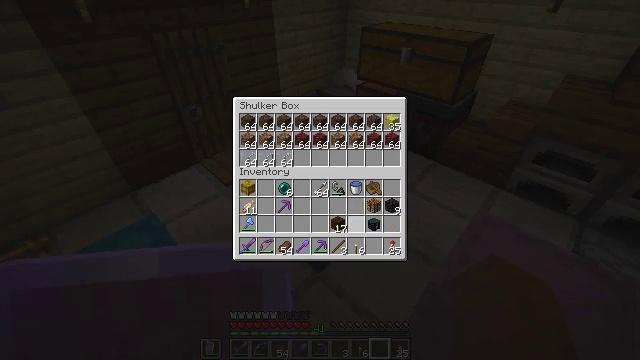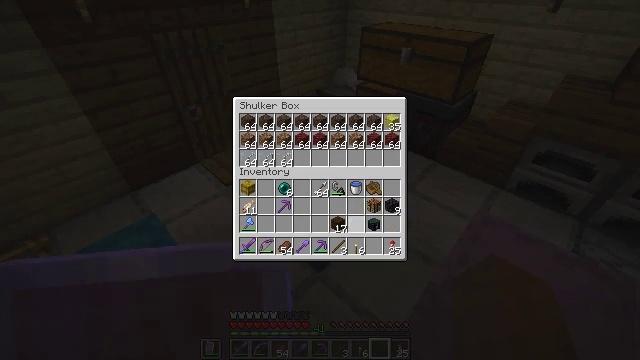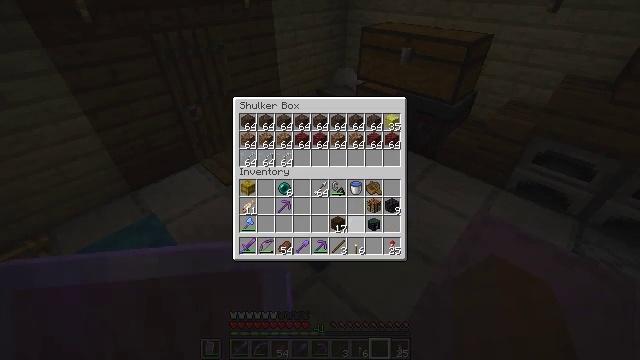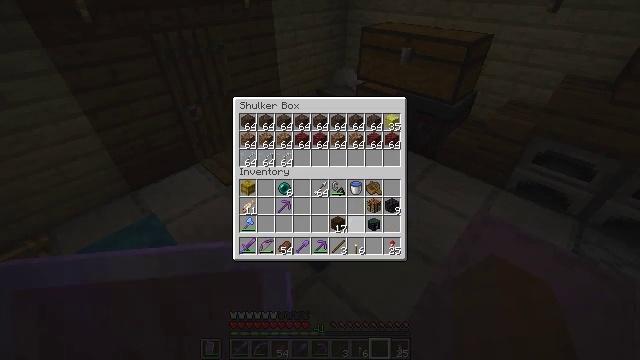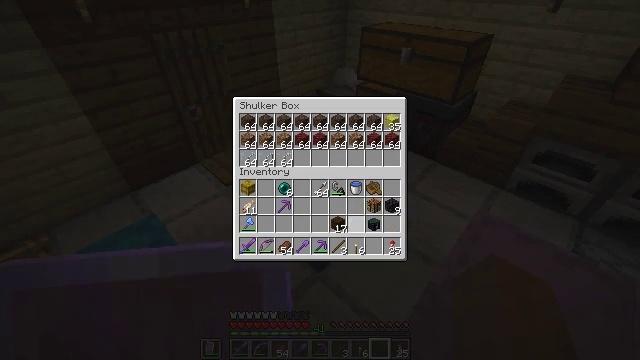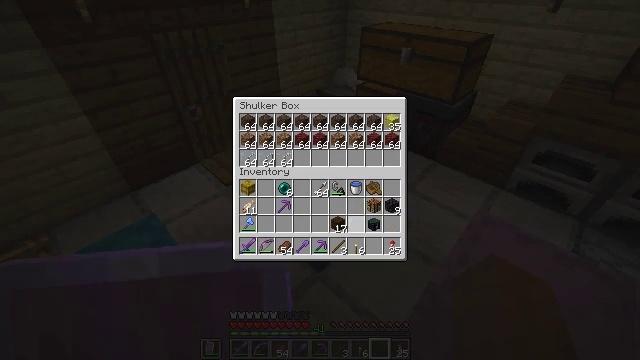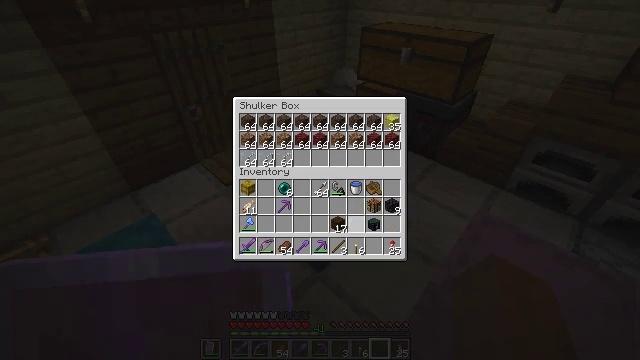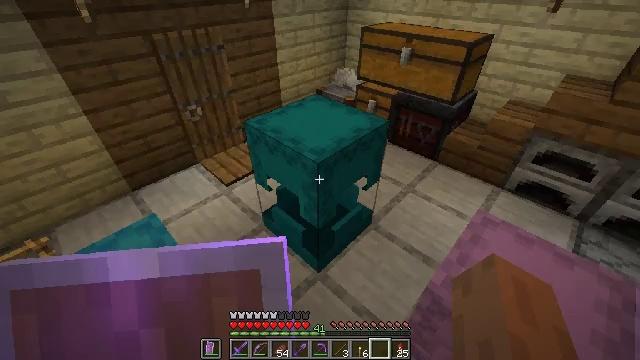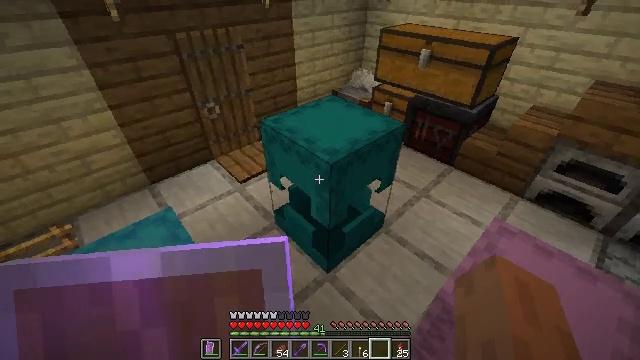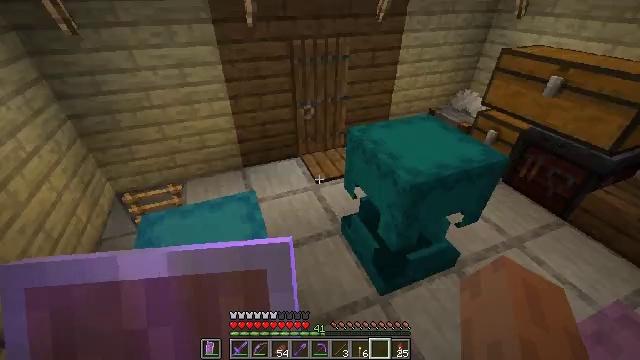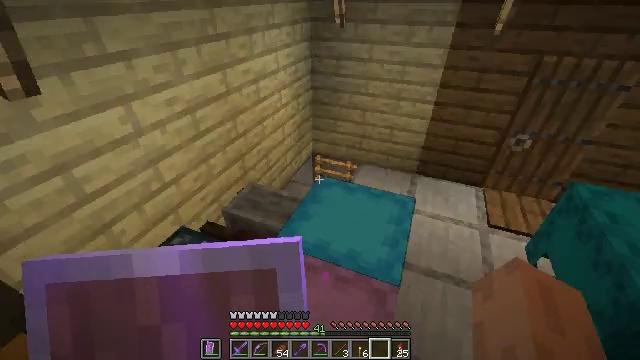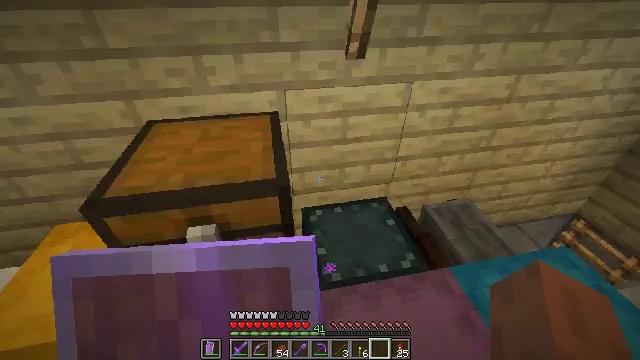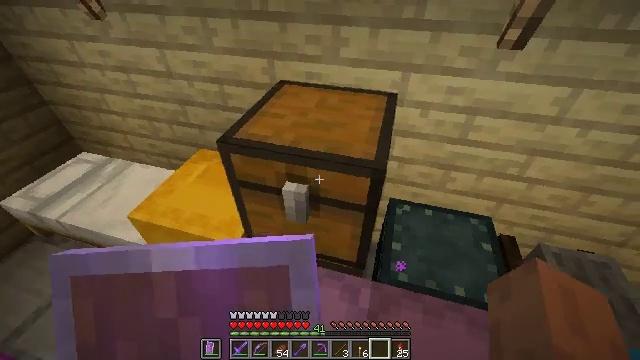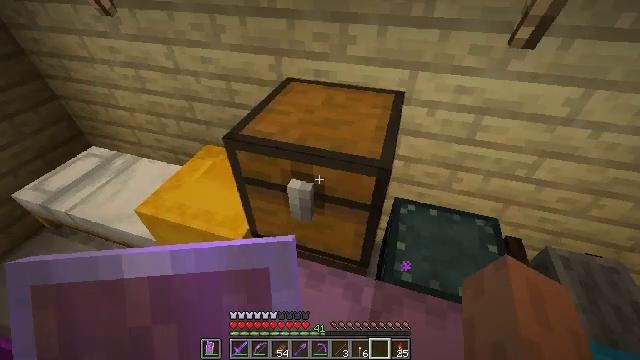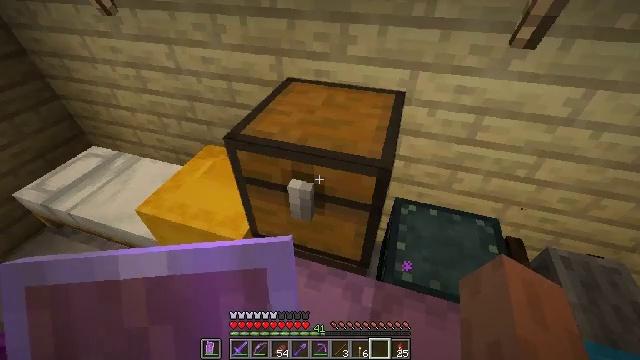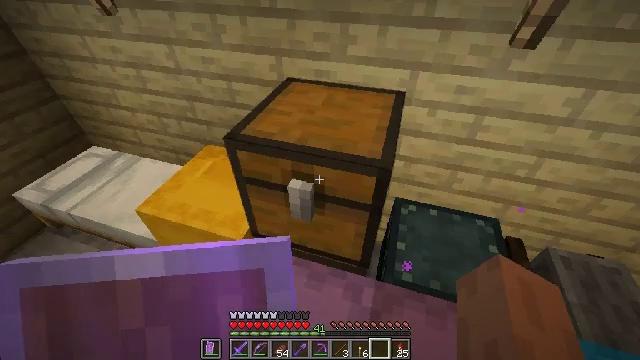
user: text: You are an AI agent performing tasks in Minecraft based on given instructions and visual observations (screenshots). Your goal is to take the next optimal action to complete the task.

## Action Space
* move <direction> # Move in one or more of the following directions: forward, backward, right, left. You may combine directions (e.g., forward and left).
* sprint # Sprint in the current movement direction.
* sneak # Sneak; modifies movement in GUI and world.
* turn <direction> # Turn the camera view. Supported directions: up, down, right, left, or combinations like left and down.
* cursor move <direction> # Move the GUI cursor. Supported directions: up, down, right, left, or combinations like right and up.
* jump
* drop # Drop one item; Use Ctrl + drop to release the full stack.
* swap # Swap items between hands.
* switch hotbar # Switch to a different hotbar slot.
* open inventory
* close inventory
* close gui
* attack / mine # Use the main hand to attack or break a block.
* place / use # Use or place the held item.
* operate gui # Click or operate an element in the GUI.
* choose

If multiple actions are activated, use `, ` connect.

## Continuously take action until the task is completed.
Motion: motion action
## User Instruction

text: mine block cyan shulker box
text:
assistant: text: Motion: sneak
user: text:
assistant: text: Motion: no_op
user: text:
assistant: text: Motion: no_op
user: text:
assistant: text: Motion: no_op
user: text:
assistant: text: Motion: no_op
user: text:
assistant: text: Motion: no_op
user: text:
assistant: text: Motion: no_op
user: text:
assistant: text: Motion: turn left
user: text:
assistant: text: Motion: turn left and up
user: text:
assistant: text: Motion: turn left
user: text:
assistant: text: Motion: turn left and down
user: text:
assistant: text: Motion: turn left and down
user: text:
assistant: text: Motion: turn left
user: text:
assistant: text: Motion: no_op
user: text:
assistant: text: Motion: no_op
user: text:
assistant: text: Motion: no_op
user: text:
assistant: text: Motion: no_op
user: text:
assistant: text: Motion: no_op
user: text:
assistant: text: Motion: use / place
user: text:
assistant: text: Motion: use / place
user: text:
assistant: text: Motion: use / place
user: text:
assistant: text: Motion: use / place
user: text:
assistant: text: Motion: no_op
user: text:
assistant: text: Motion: no_op
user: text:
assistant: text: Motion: no_op
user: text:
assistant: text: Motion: no_op
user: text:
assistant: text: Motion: no_op
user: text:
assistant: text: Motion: no_op
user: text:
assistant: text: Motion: no_op
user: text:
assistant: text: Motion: no_op